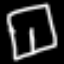
Label: pants